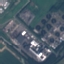
Land use / land cover class: Industrial